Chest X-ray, PA view. Patient: 23 years old, sex M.
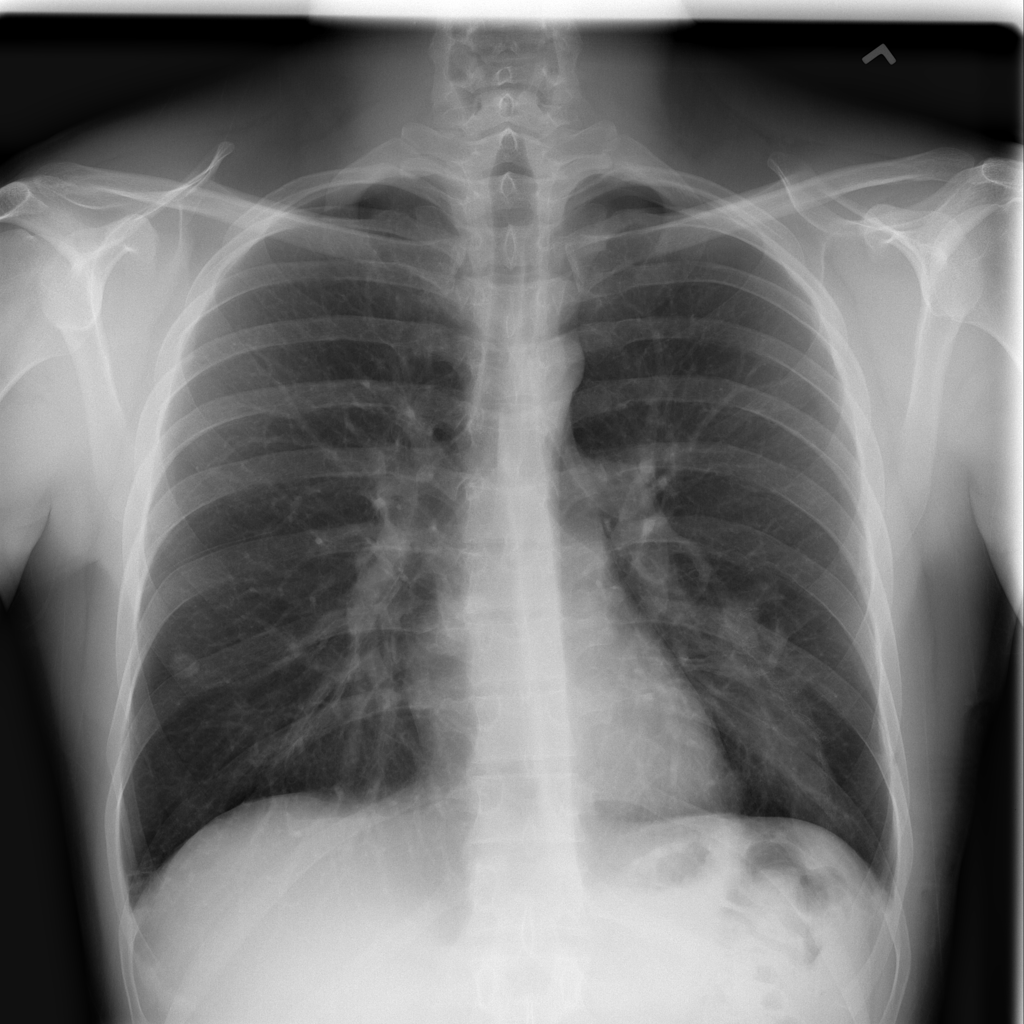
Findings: Pneumothorax